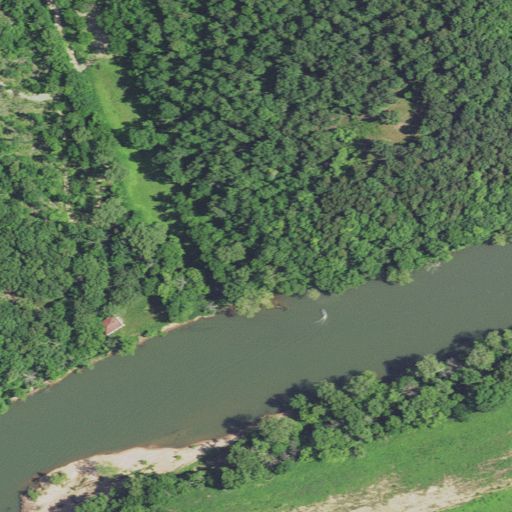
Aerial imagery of valley in Missouri named Nares Hollow containing deciduous forest, open water, woody wetlands, pasture, mixed forest, herbaceous wetlands, and open development